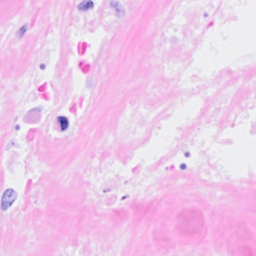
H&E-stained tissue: Breast